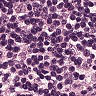
Metastatic tissue present: no